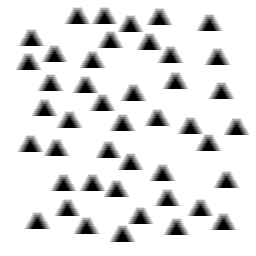
Squares: 0
Triangles: 44
Stars: 0
Total shapes: 44